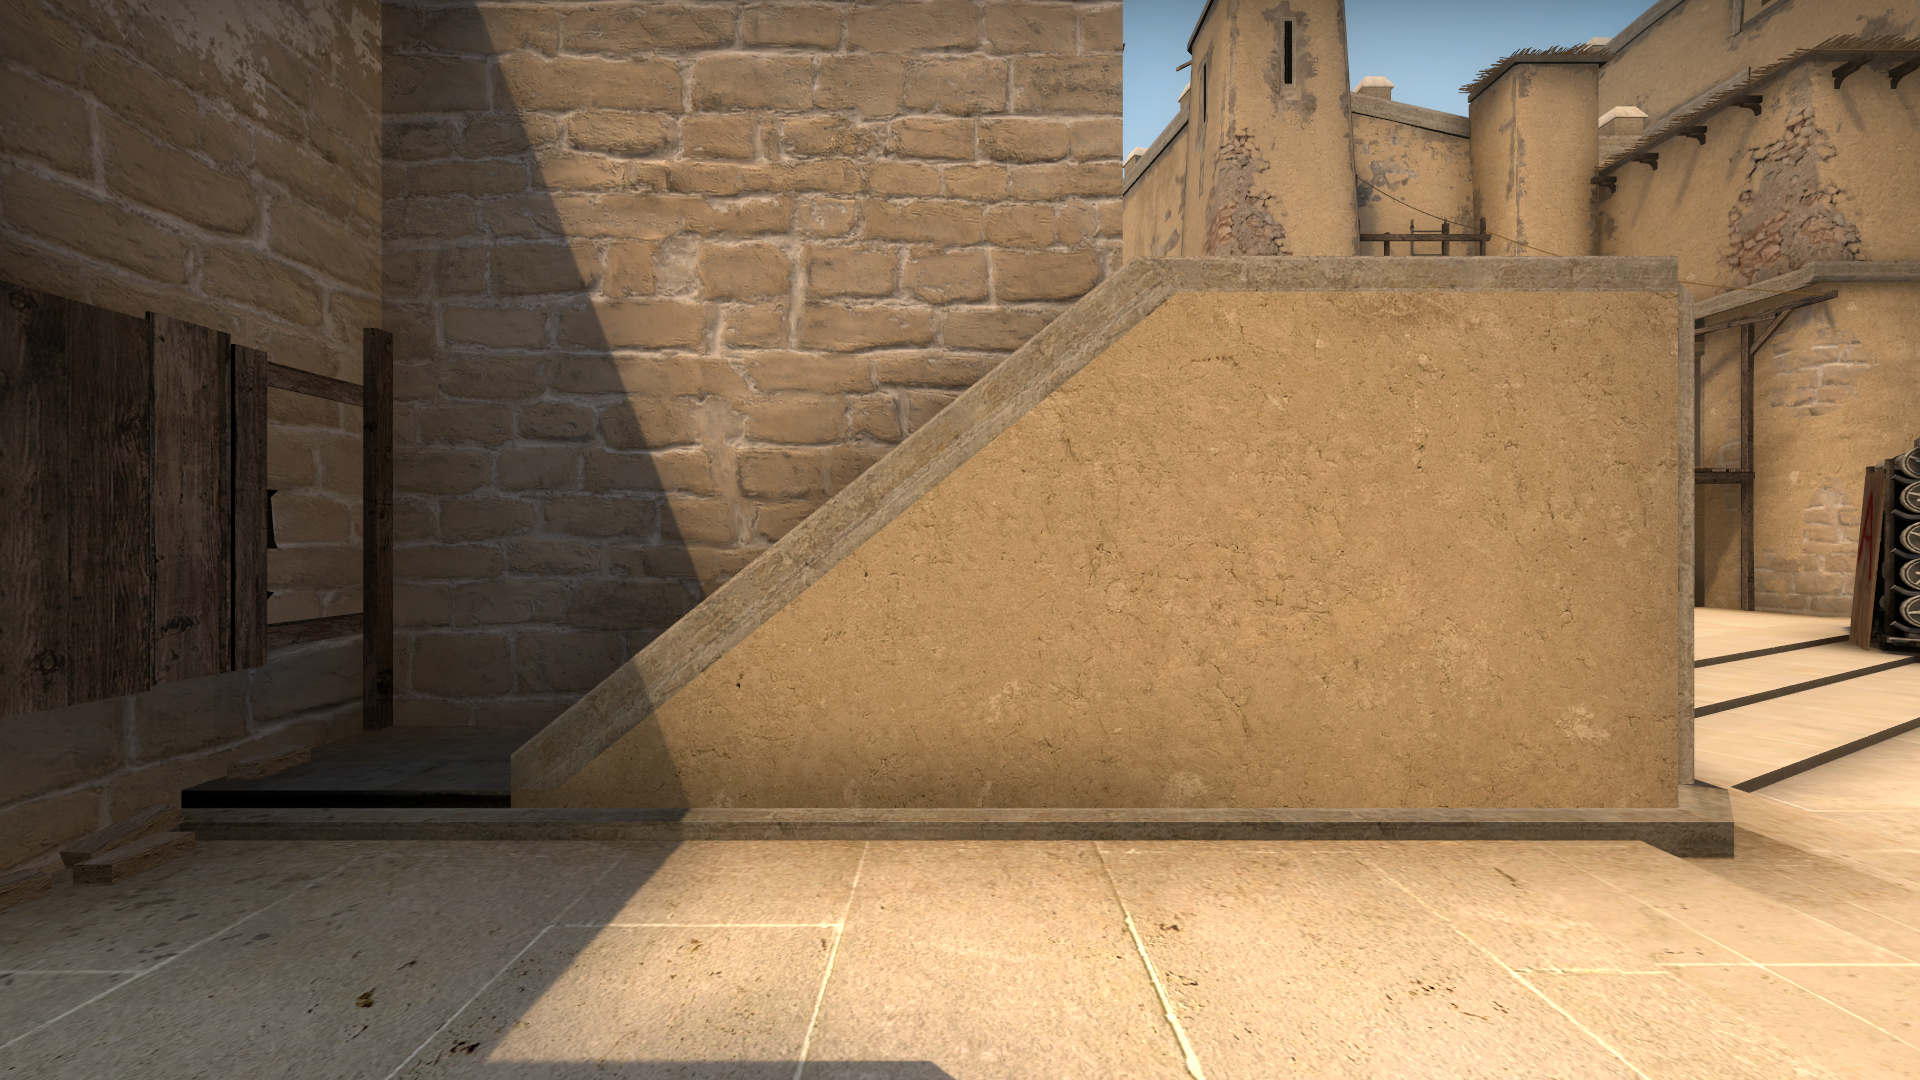
Map: de_mirage